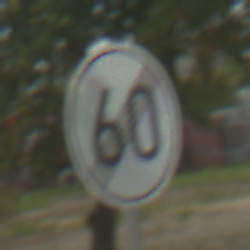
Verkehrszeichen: EndeGeschwindigkeit60
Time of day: MorningAfternoon
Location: Outdoor (Suburban)
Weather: PartlyCloudy
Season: NotSpecified
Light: Natural